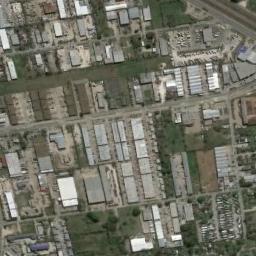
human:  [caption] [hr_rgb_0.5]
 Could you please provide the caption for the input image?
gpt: In an industrial area there are factories and roads, There are many open-air items, There are green spaces .

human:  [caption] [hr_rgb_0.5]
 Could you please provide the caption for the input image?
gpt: There are many houses of different shapes and sizes in the industrial zone .

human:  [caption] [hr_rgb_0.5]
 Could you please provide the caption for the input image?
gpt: The industrial area has some green areas and lots of neatly arranged workshops of different sizes .

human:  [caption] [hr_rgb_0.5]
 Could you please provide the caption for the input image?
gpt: The houses in the industrial area are all blue .

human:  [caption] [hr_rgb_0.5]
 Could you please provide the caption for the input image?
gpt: There are many gray buildings and some white buildings on the industrial area .